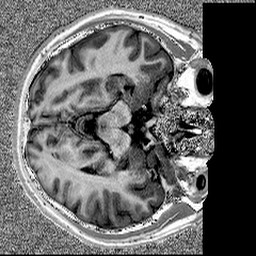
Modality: MP2RAGE
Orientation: axial
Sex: male